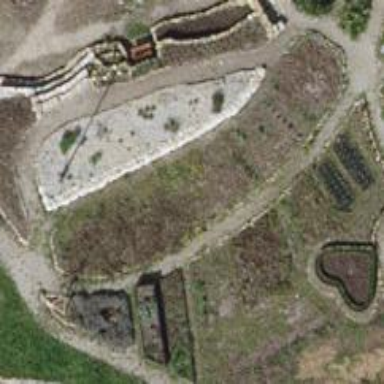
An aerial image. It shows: Community garden filled with leisure land.